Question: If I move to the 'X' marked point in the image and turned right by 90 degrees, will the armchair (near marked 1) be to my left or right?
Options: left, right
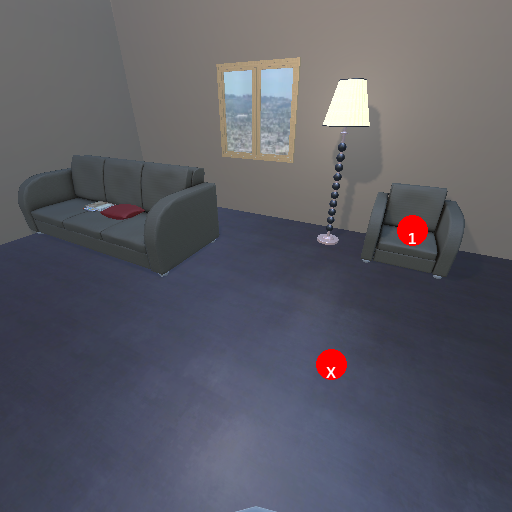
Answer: left